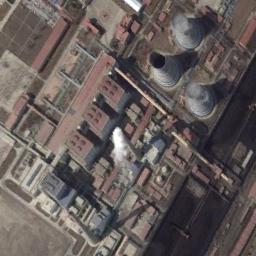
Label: thermal_power_station